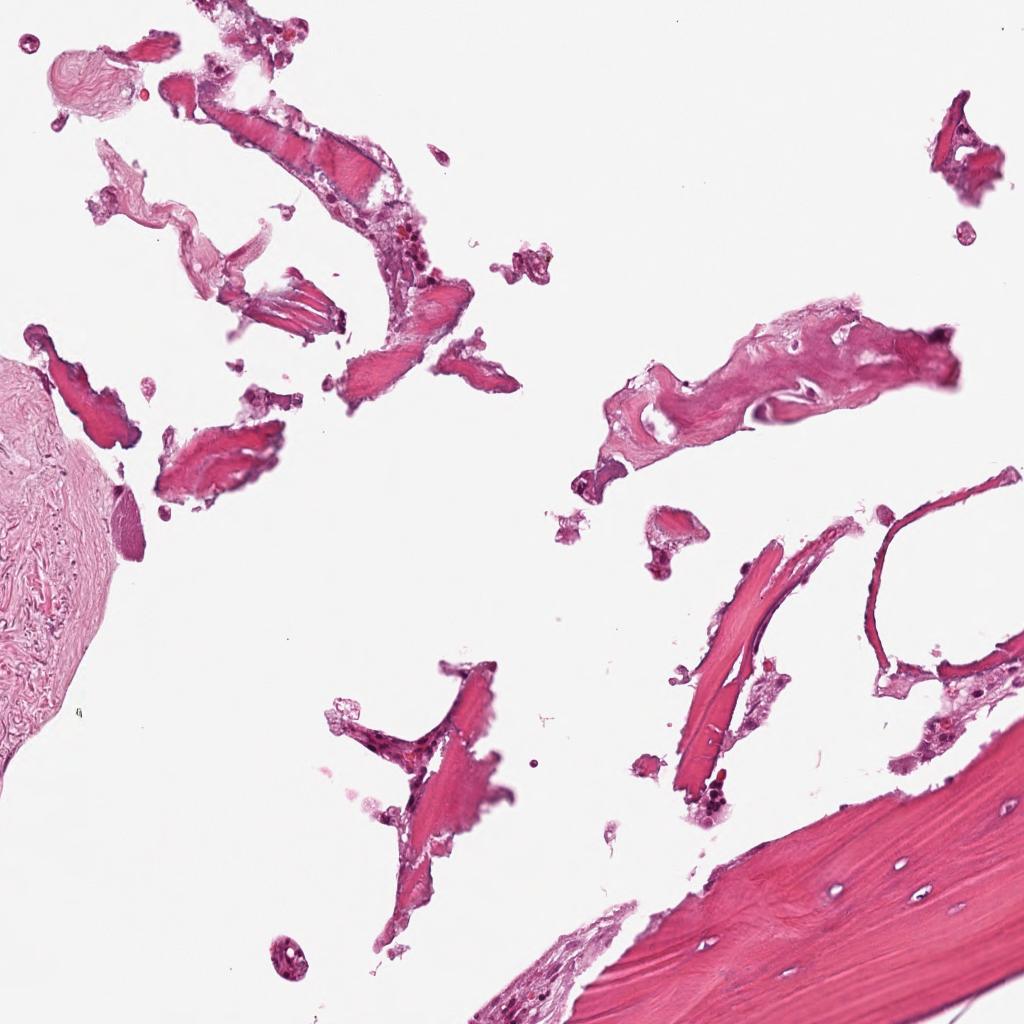
Label: Non-Tumor